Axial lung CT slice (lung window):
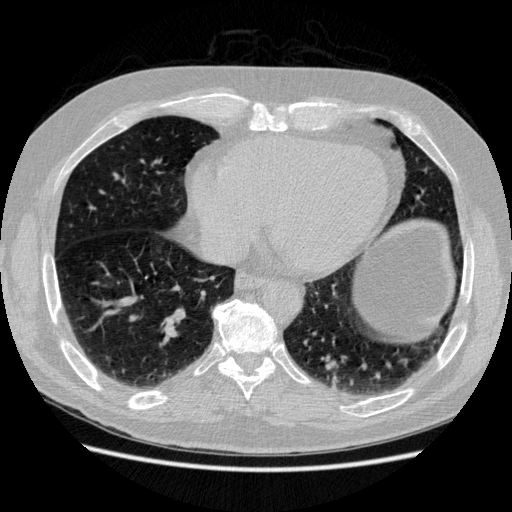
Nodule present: no